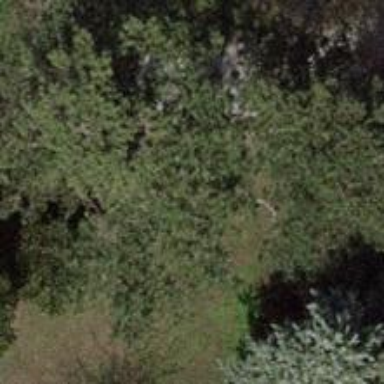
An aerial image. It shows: Evergreen needle-leaved tree.